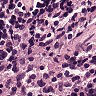
Metastatic tissue present: no